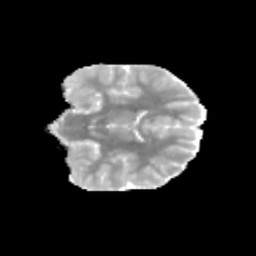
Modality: MD
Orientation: coronal
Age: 9
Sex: male
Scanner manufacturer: siemens
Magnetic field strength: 3 T
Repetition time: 3.8 s
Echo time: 0.07 s